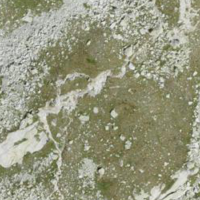
EUNIS habitat code: 31
Species observed at this site:
Prunella collaris